Question: I downloaded the latest <URL> from Apple. I can't seem to find there is the Frameworks folder. Also if you go to Build Phases, the "Link Binary With Libraries" is not there. You can click the + sign and add a new one. But it shows a blank.
But the project works fine. What is up with that?

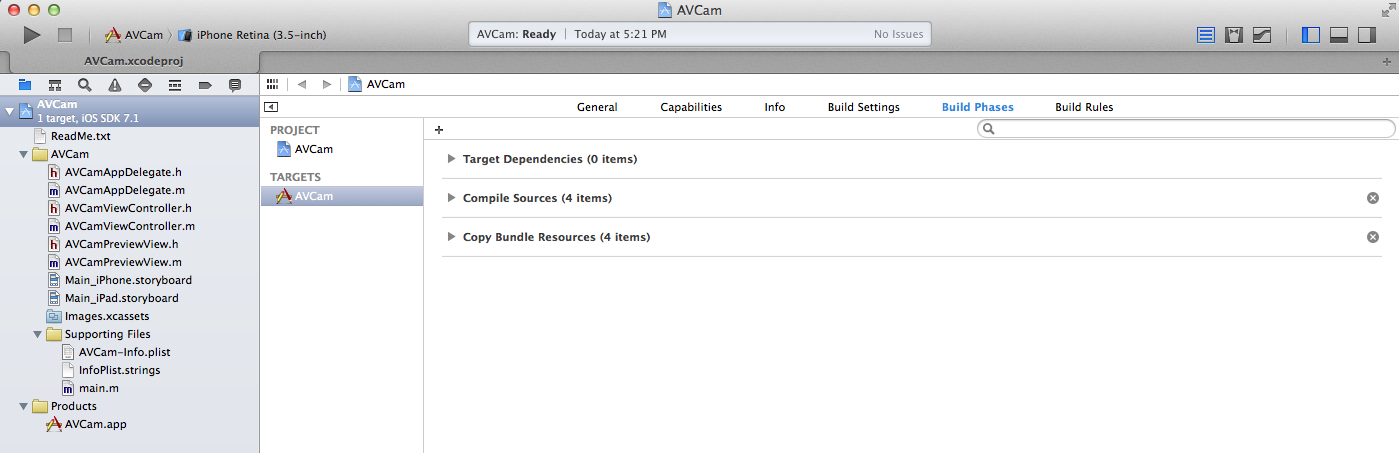
Answer: You can add the framework from your download direction.
Just right click the framework folder->add files->add your framework
You maybe have to link the added framework.